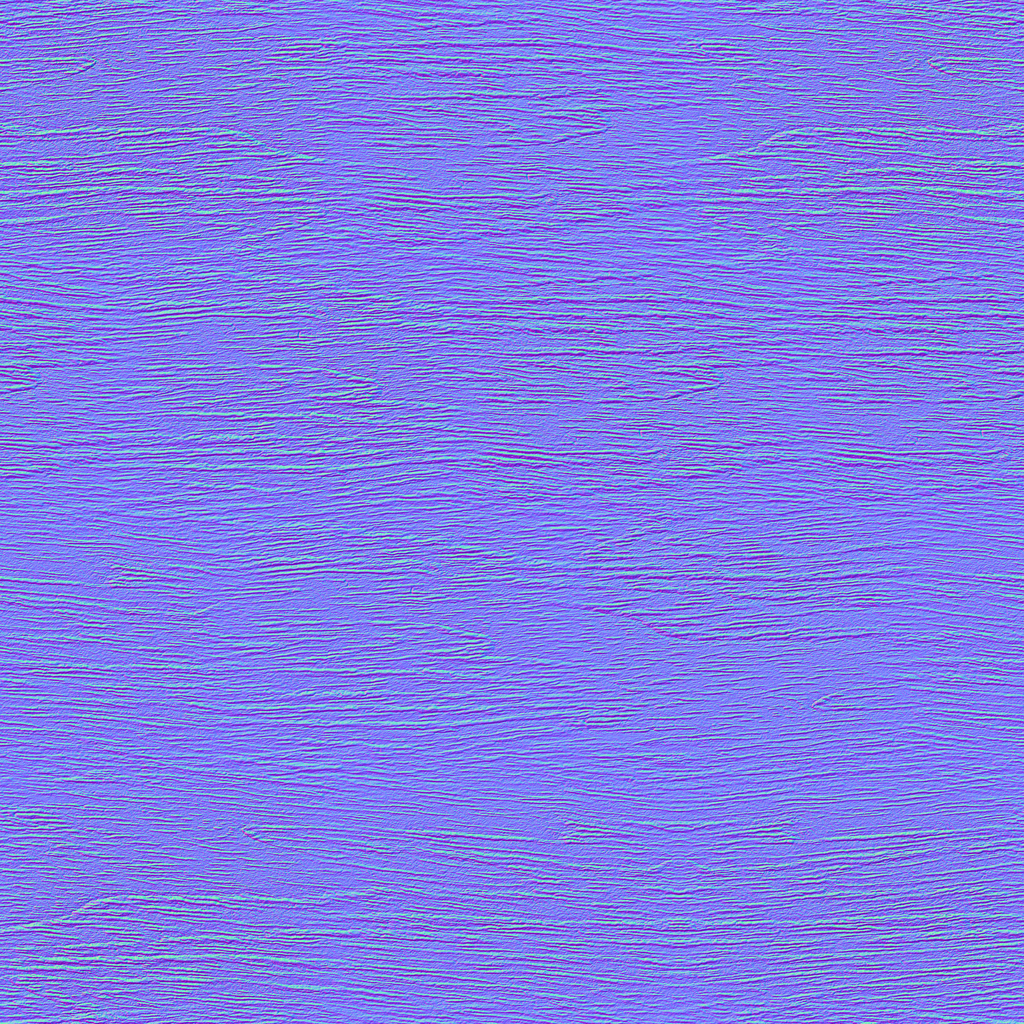
Texture map type: NormalDX